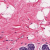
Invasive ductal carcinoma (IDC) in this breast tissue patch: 0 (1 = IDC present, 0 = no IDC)